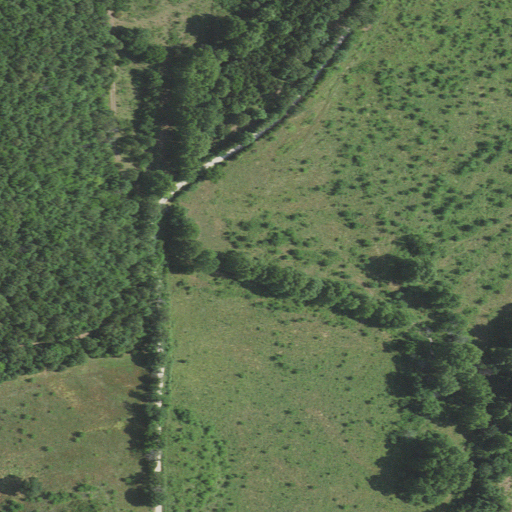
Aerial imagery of valley in Missouri named Buckhead Hollow containing pasture, deciduous forest, open development, mixed forest, and low intensity development